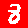
Digit: 8